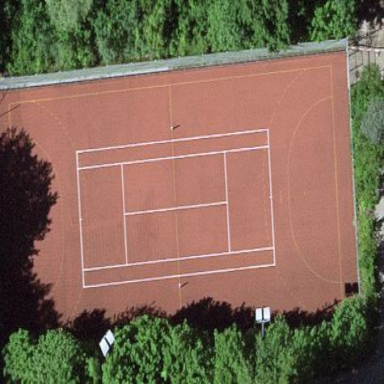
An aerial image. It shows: Tennis court on pitch.